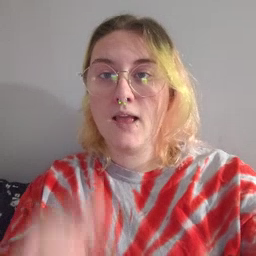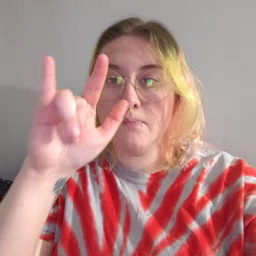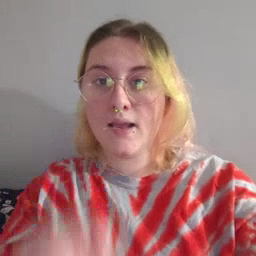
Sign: airplane